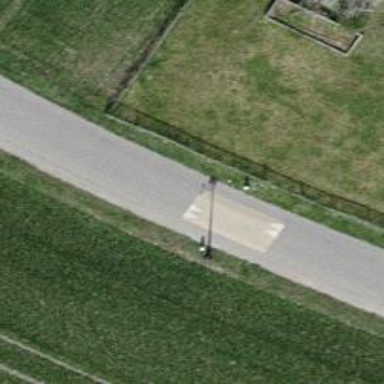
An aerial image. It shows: Traffic calming cushion.